Question: I'm love instant code completion, but in my WebStorm 6.02 it doesn't works. Pop-up with options shows after few second, when I've stop typing. Need help ;-(
My Settings:
OS: Mac OS X 10.8.4
WebStorm: 6.0.2

: Problem is solved by new iMac with fast CPU.
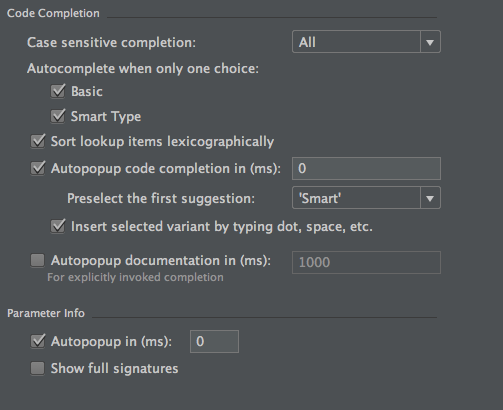
Answer: It can just be slow. If explicit Ctrl+Space is as slow, I'd suggest you to file a performance problem request to <URL>.